Question: Ivan made this -- see <URL> -- but I don't know how since I am new to Qt. Does anyone have Idea how to achieve this?

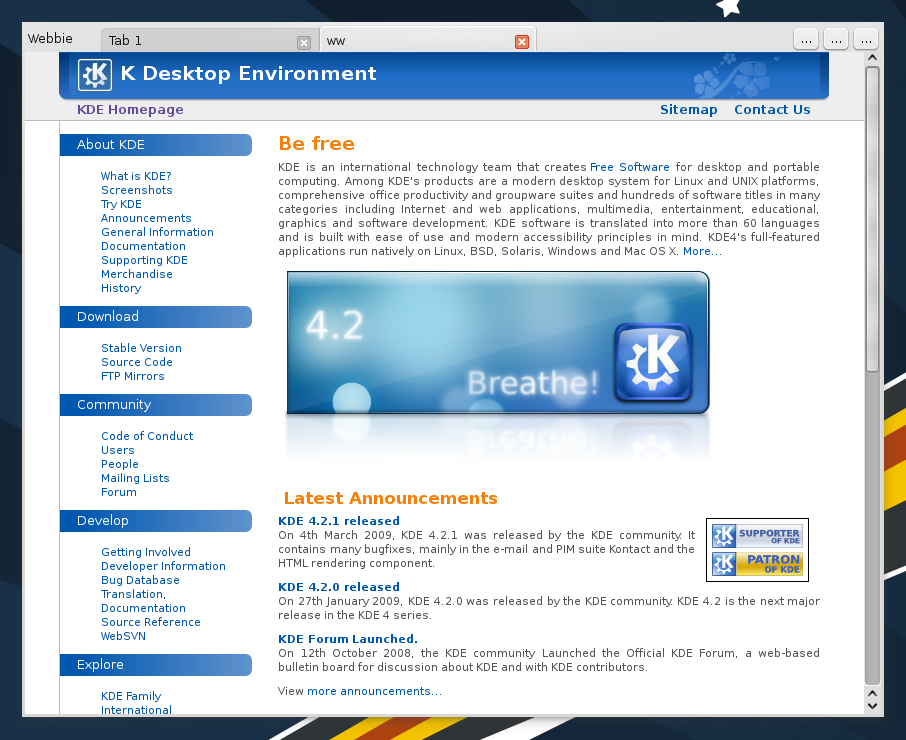
Answer: The first trick is that the window does not have window manager decorations. This is a hint you need to give to the window manager using the NetWM stuff. The good thing is that Qt exports that functionality for you:
<URL>
You see, they have the Qt::FramelessWindowHint, as explained here:
<URL>
The rest is rather straight-forward. The tab-bar looks quite regular to me, it may be that you have to modify some widget properties (e.g. spacing).